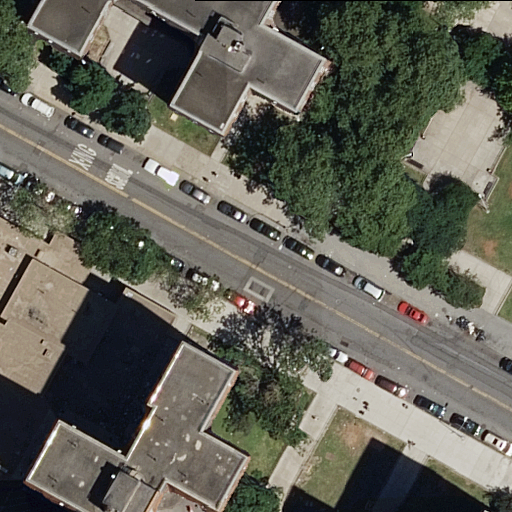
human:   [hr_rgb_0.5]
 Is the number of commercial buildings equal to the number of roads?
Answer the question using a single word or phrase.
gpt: no

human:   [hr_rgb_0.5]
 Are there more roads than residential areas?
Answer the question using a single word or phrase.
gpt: yes

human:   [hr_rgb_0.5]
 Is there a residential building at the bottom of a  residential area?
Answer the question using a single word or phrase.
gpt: yes

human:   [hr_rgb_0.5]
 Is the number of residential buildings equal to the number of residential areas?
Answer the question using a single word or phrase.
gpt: no

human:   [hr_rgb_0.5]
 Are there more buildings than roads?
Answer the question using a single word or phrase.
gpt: no

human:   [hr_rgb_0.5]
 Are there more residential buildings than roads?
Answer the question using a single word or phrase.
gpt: no

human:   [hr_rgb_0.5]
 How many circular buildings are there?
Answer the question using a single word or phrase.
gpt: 0

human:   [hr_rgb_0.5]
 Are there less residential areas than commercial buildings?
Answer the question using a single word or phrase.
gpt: no

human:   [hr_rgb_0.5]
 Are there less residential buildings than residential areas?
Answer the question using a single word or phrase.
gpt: no

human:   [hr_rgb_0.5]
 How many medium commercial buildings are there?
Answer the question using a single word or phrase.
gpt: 0

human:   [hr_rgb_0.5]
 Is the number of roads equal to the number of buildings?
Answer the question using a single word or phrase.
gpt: no

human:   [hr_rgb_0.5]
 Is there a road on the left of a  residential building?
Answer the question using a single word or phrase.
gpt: yes

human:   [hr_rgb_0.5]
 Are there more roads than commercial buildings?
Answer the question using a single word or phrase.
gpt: yes

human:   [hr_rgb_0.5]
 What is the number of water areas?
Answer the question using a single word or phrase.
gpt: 0

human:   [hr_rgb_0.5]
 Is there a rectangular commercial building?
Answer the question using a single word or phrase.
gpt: no

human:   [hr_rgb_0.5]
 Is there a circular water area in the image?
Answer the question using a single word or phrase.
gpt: no

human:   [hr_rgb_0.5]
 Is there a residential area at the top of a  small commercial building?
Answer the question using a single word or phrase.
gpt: no

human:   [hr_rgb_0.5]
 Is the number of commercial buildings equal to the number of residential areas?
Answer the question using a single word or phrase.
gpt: no

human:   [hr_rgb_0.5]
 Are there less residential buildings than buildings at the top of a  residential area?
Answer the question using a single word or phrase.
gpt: no

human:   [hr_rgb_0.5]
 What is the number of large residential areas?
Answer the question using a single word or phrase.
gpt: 1

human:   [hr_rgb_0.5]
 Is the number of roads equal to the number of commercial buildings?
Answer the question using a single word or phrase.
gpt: no

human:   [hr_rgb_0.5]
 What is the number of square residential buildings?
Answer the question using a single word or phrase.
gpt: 0

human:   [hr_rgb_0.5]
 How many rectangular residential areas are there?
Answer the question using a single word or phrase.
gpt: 2

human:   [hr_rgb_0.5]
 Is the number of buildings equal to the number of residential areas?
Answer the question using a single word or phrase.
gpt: no

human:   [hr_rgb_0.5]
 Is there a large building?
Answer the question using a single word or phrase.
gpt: yes

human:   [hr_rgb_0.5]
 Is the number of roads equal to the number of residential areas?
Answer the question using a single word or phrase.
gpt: no

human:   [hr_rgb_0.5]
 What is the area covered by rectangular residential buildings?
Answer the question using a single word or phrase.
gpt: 0m2

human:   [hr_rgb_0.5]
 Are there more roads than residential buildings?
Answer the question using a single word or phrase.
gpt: yes

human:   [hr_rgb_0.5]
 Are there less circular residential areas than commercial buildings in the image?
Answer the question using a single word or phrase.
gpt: no

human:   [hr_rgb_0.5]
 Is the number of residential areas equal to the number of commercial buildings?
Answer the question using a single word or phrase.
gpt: no

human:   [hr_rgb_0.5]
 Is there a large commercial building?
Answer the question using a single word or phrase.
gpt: no

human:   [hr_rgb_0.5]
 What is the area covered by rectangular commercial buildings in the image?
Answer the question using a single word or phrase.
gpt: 0m2

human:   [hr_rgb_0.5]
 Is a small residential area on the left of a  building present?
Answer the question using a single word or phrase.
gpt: no

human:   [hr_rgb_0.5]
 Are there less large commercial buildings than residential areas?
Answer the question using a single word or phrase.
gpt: yes

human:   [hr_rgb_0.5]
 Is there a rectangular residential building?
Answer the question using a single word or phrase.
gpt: no

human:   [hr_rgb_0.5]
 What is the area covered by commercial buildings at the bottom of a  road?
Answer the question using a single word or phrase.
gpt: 0m2